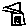
Label: house